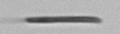
Label: fiber